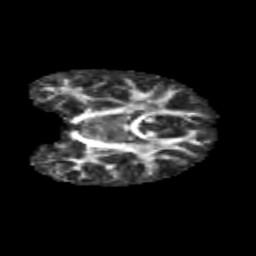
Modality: FA
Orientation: coronal
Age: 11
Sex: female
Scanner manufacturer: siemens
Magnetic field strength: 3 T
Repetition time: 3.8 s
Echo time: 0.07 s